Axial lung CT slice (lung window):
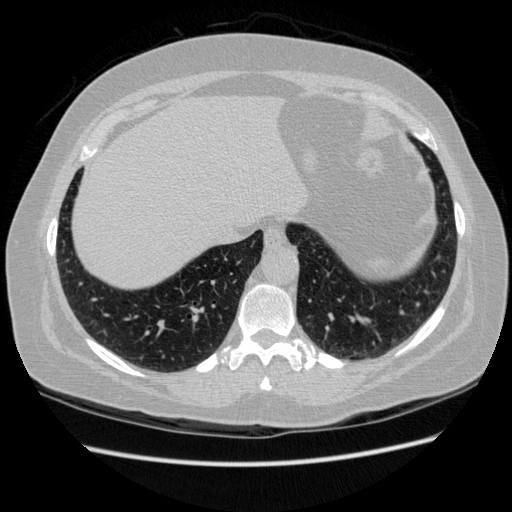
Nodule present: no